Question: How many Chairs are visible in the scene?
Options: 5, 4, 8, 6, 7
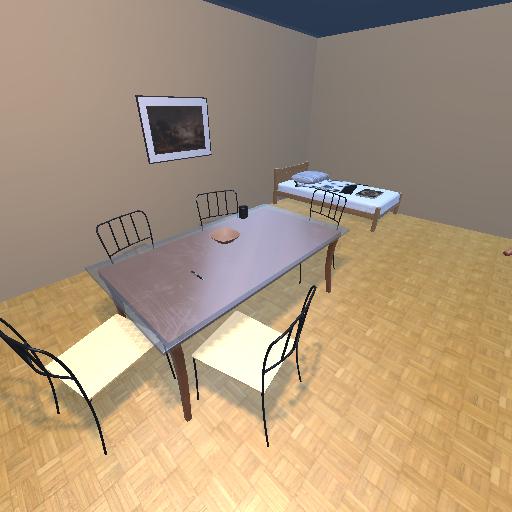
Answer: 5